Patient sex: M
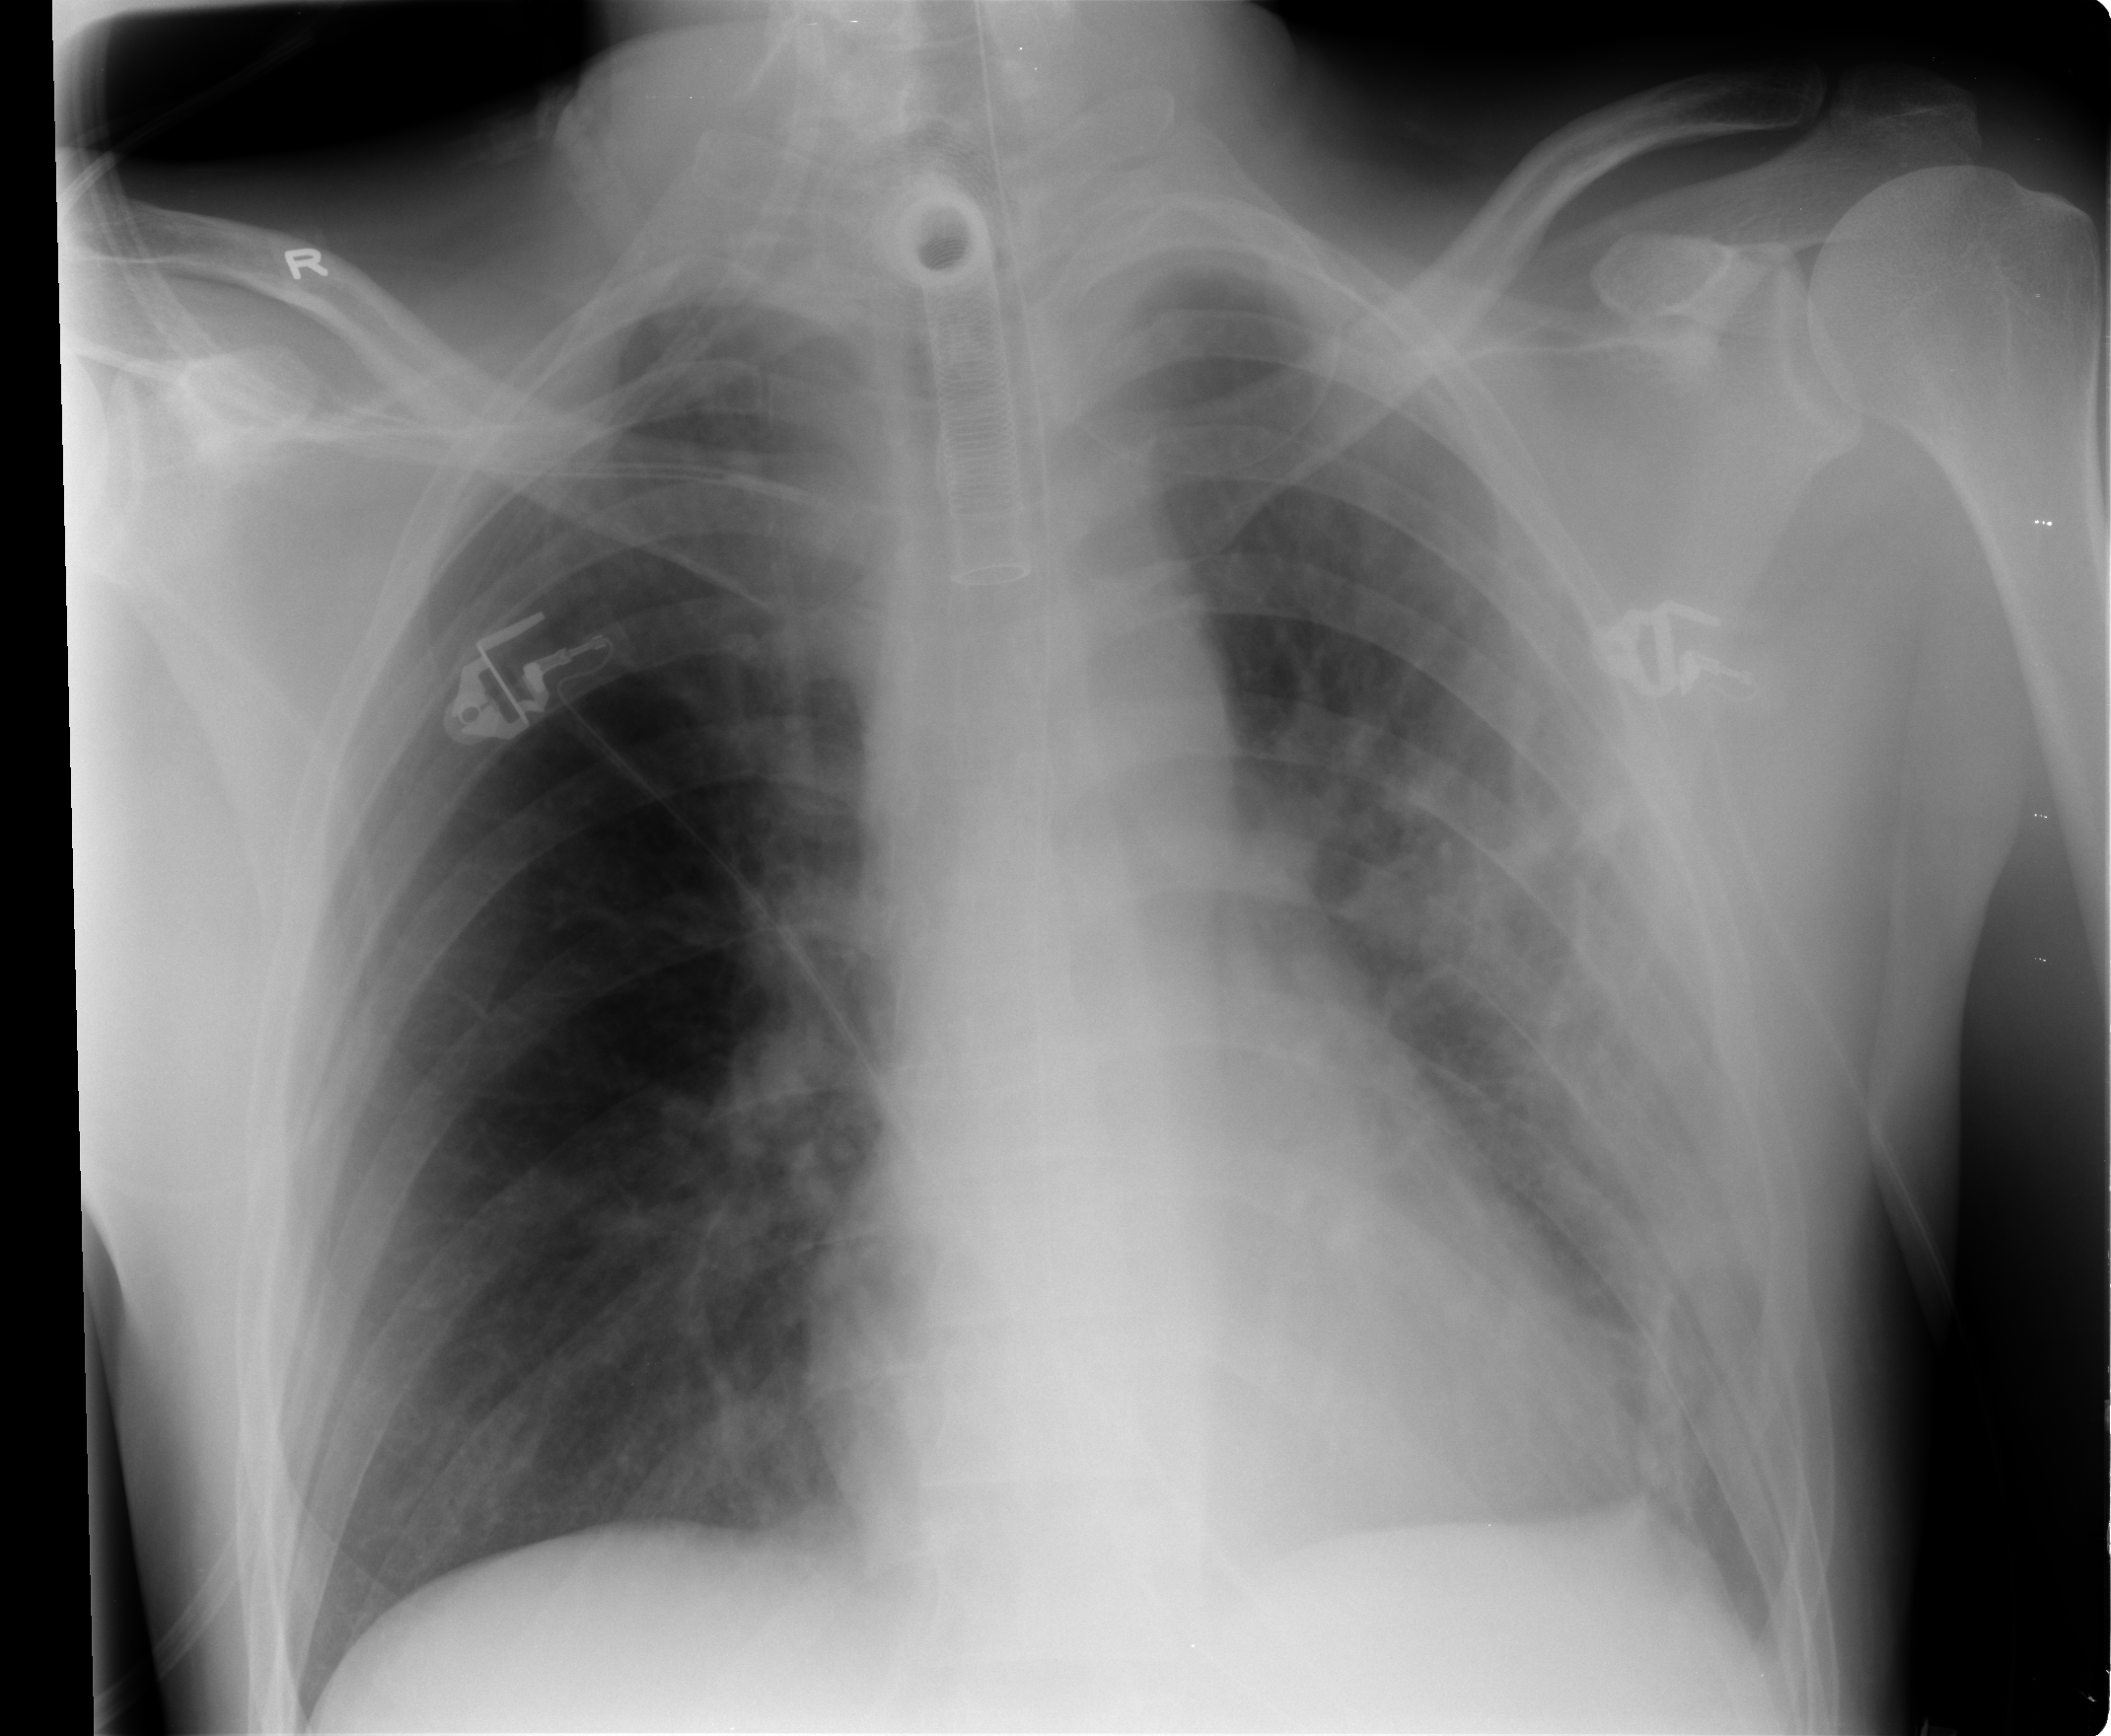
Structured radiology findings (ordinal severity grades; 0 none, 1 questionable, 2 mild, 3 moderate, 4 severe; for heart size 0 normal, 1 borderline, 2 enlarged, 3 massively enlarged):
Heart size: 0
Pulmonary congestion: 0
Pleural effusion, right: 0
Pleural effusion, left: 1
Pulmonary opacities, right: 0
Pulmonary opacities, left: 3
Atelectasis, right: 2
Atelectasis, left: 3